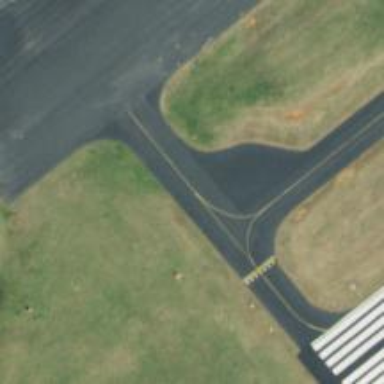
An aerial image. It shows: Image of taxiway at airport.